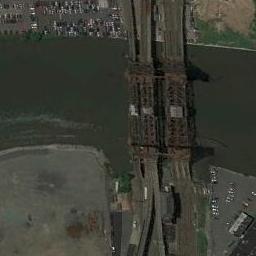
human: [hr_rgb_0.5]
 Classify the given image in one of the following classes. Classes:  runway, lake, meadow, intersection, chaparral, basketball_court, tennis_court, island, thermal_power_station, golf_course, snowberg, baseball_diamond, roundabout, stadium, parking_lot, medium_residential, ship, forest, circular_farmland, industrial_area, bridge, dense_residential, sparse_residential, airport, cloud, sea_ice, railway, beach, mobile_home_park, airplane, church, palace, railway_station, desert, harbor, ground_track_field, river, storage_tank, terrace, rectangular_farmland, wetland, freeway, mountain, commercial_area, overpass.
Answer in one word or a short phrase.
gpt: bridge